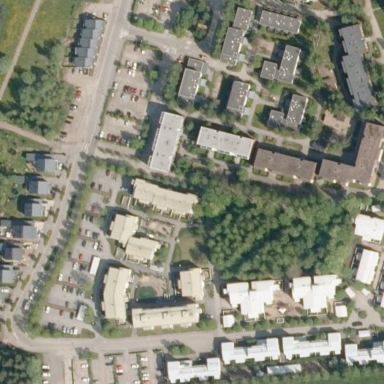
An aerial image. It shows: Residential area.